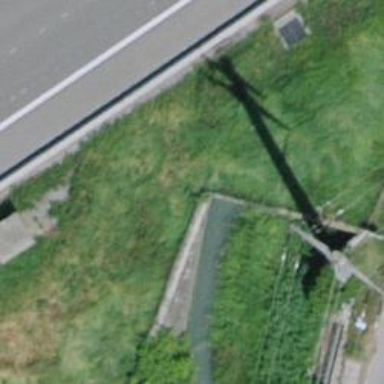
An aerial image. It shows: Culvert tunnel crossing over canal.